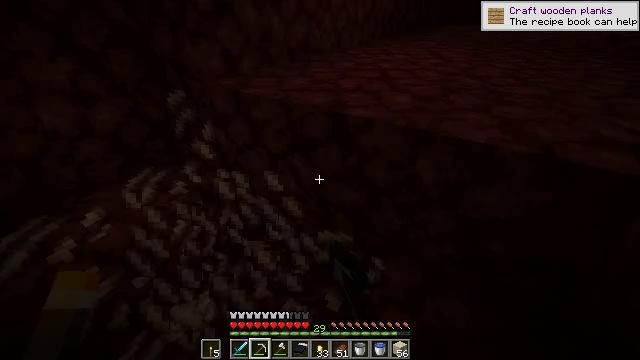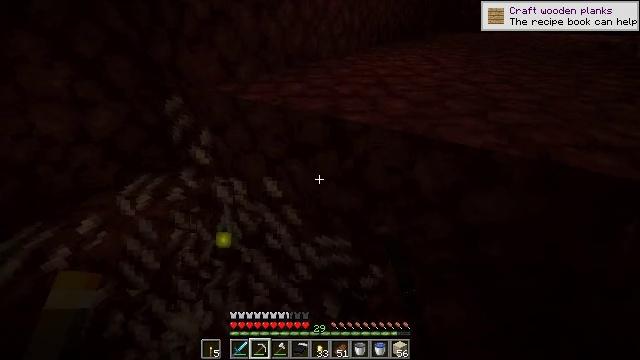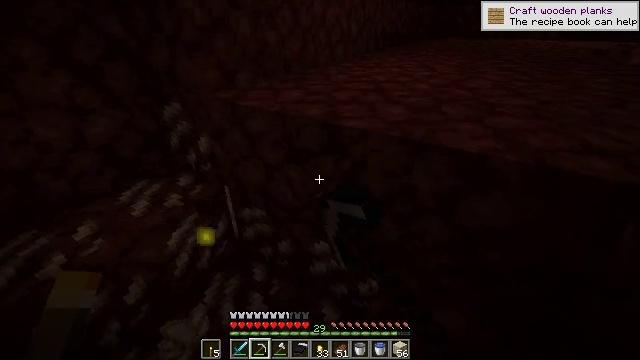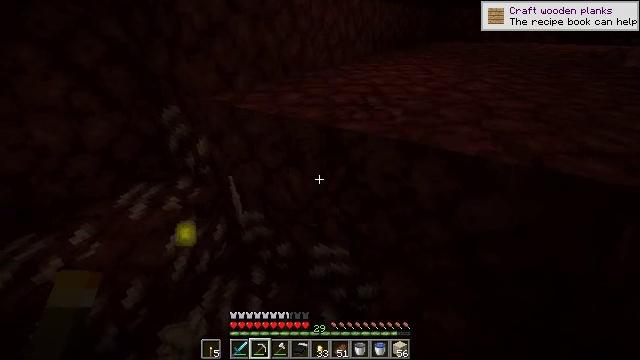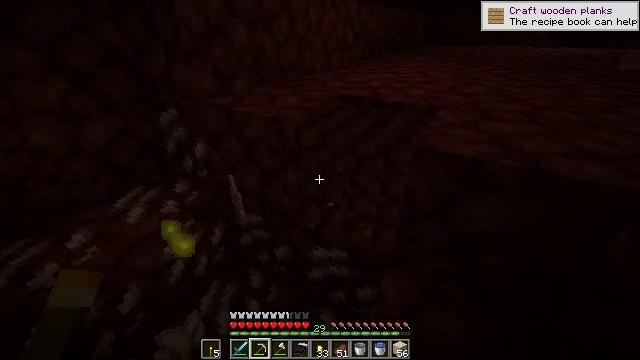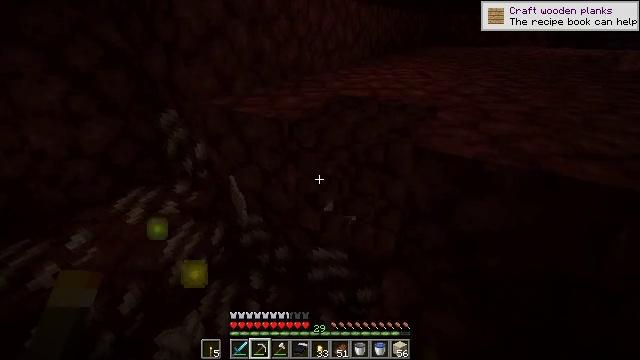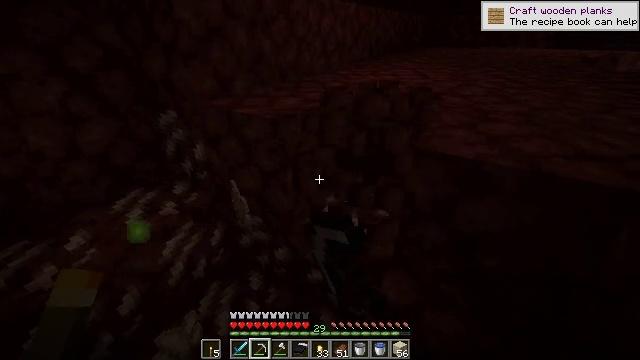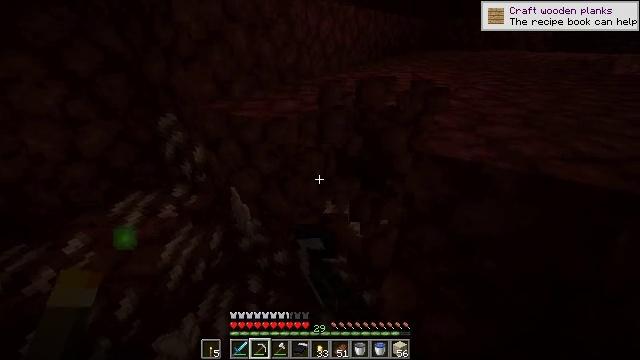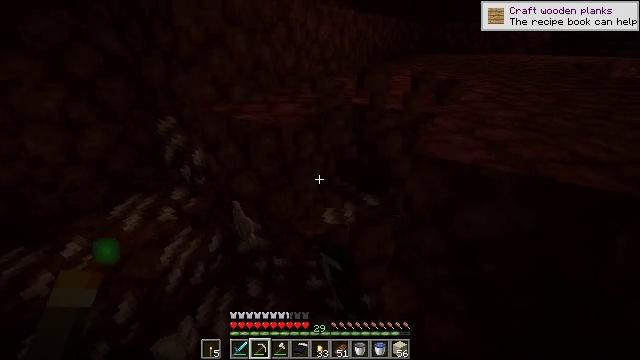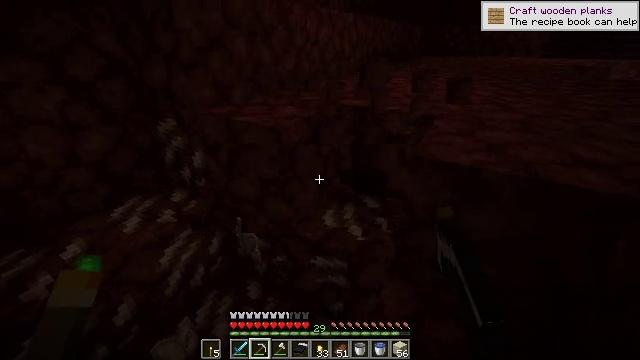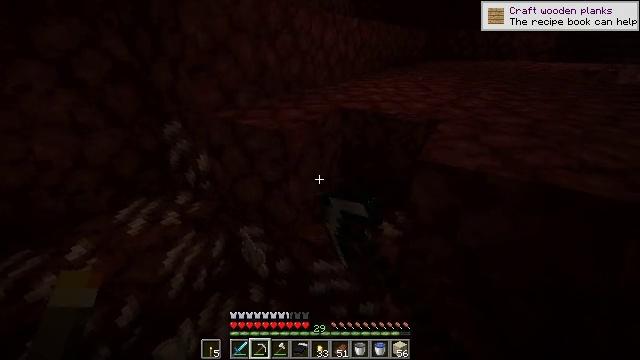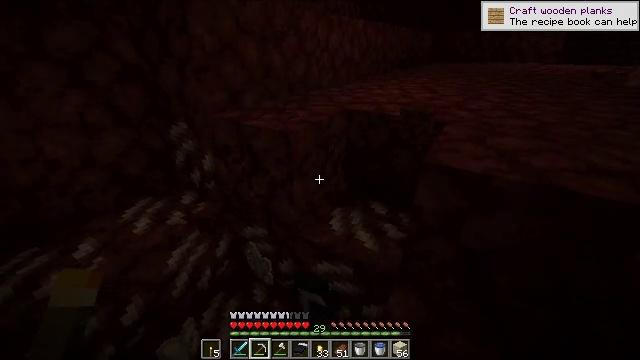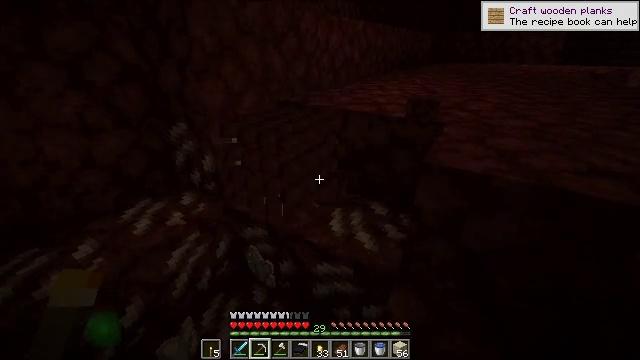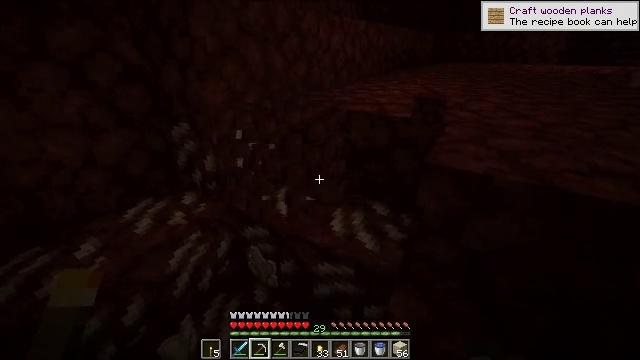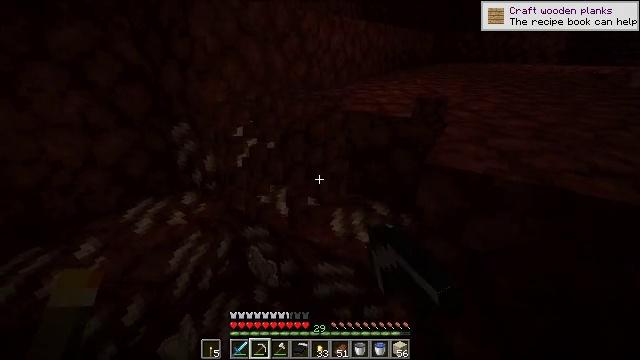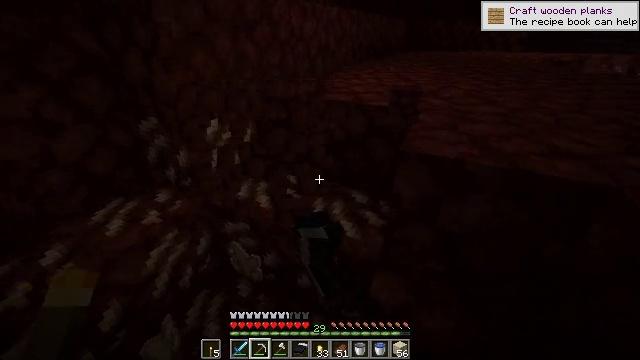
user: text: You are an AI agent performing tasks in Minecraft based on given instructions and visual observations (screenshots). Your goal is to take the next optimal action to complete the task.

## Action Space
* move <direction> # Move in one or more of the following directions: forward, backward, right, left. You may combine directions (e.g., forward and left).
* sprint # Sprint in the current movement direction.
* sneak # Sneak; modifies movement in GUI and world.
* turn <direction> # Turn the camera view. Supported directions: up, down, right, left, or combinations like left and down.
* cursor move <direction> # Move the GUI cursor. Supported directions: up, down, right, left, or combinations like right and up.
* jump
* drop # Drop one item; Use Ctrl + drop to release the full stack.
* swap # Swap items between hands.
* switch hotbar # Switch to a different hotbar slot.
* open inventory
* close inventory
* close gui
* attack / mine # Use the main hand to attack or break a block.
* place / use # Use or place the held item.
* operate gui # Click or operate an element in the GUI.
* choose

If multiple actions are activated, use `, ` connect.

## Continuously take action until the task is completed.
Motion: motion action
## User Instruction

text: Collect netherrack in the Nether.
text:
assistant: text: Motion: turn up, attack / mine
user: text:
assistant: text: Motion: turn up, attack / mine
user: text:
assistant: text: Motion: attack / mine
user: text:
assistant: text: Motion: attack / mine
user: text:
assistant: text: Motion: attack / mine
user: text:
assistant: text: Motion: attack / mine
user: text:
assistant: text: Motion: attack / mine
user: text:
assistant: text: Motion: attack / mine
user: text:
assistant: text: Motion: attack / mine
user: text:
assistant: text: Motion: attack / mine
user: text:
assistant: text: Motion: turn left, attack / mine
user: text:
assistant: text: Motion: attack / mine
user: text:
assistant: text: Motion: attack / mine
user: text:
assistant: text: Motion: attack / mine
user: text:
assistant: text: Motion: turn right and down, attack / mine
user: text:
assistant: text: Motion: turn right and down, attack / mine
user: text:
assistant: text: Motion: turn right, attack / mine
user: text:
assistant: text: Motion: turn right, attack / mine
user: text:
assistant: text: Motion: turn right and down, attack / mine
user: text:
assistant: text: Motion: attack / mine
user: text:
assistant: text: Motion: attack / mine
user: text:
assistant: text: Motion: attack / mine
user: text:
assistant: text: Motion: turn down, attack / mine
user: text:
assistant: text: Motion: turn down
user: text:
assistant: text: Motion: turn right and down
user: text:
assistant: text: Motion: no_op
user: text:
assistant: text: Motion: turn down
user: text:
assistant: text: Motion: turn down
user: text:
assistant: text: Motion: turn down
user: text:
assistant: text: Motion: turn left and down